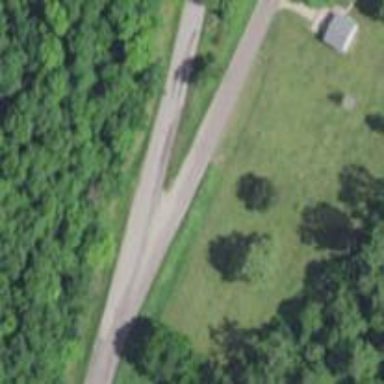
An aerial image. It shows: Unclassified road.